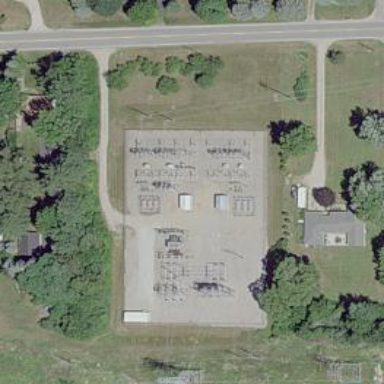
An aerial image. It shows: Switch used for power control.